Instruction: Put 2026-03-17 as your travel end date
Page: home
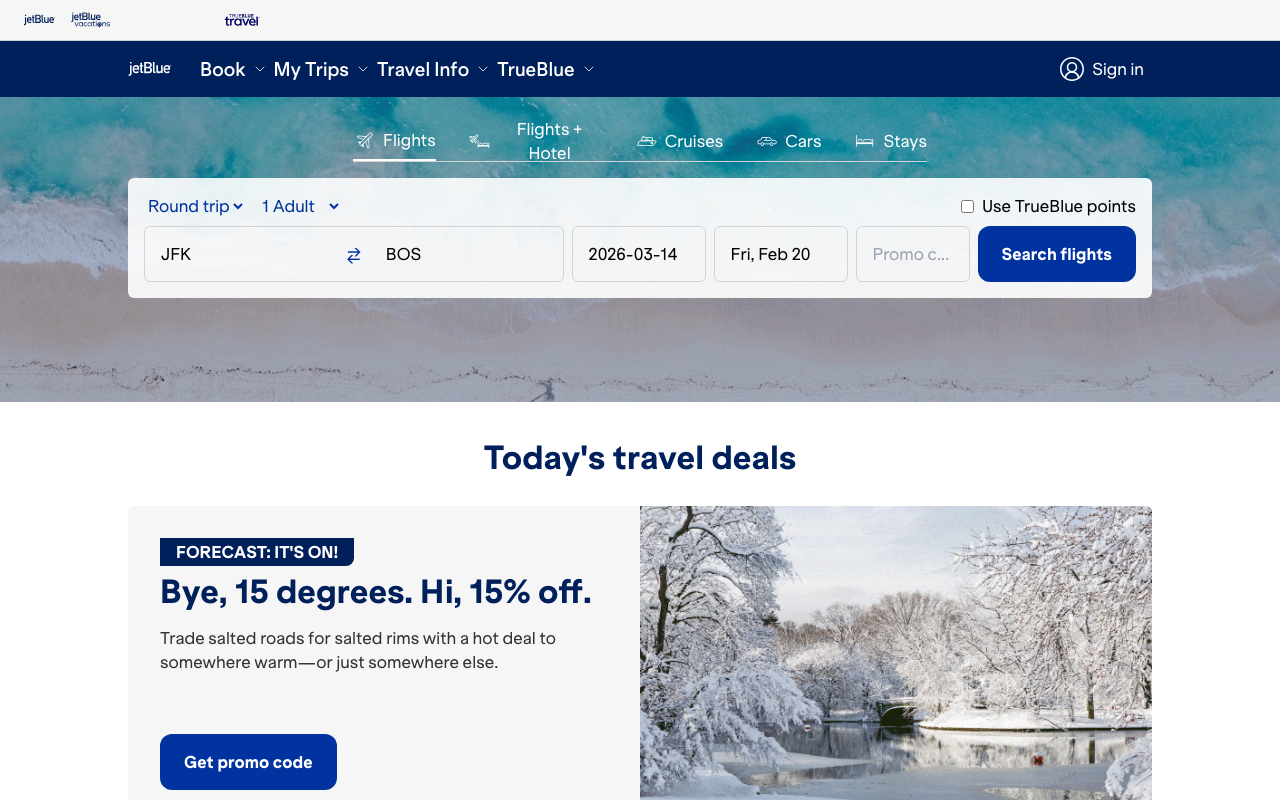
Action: type